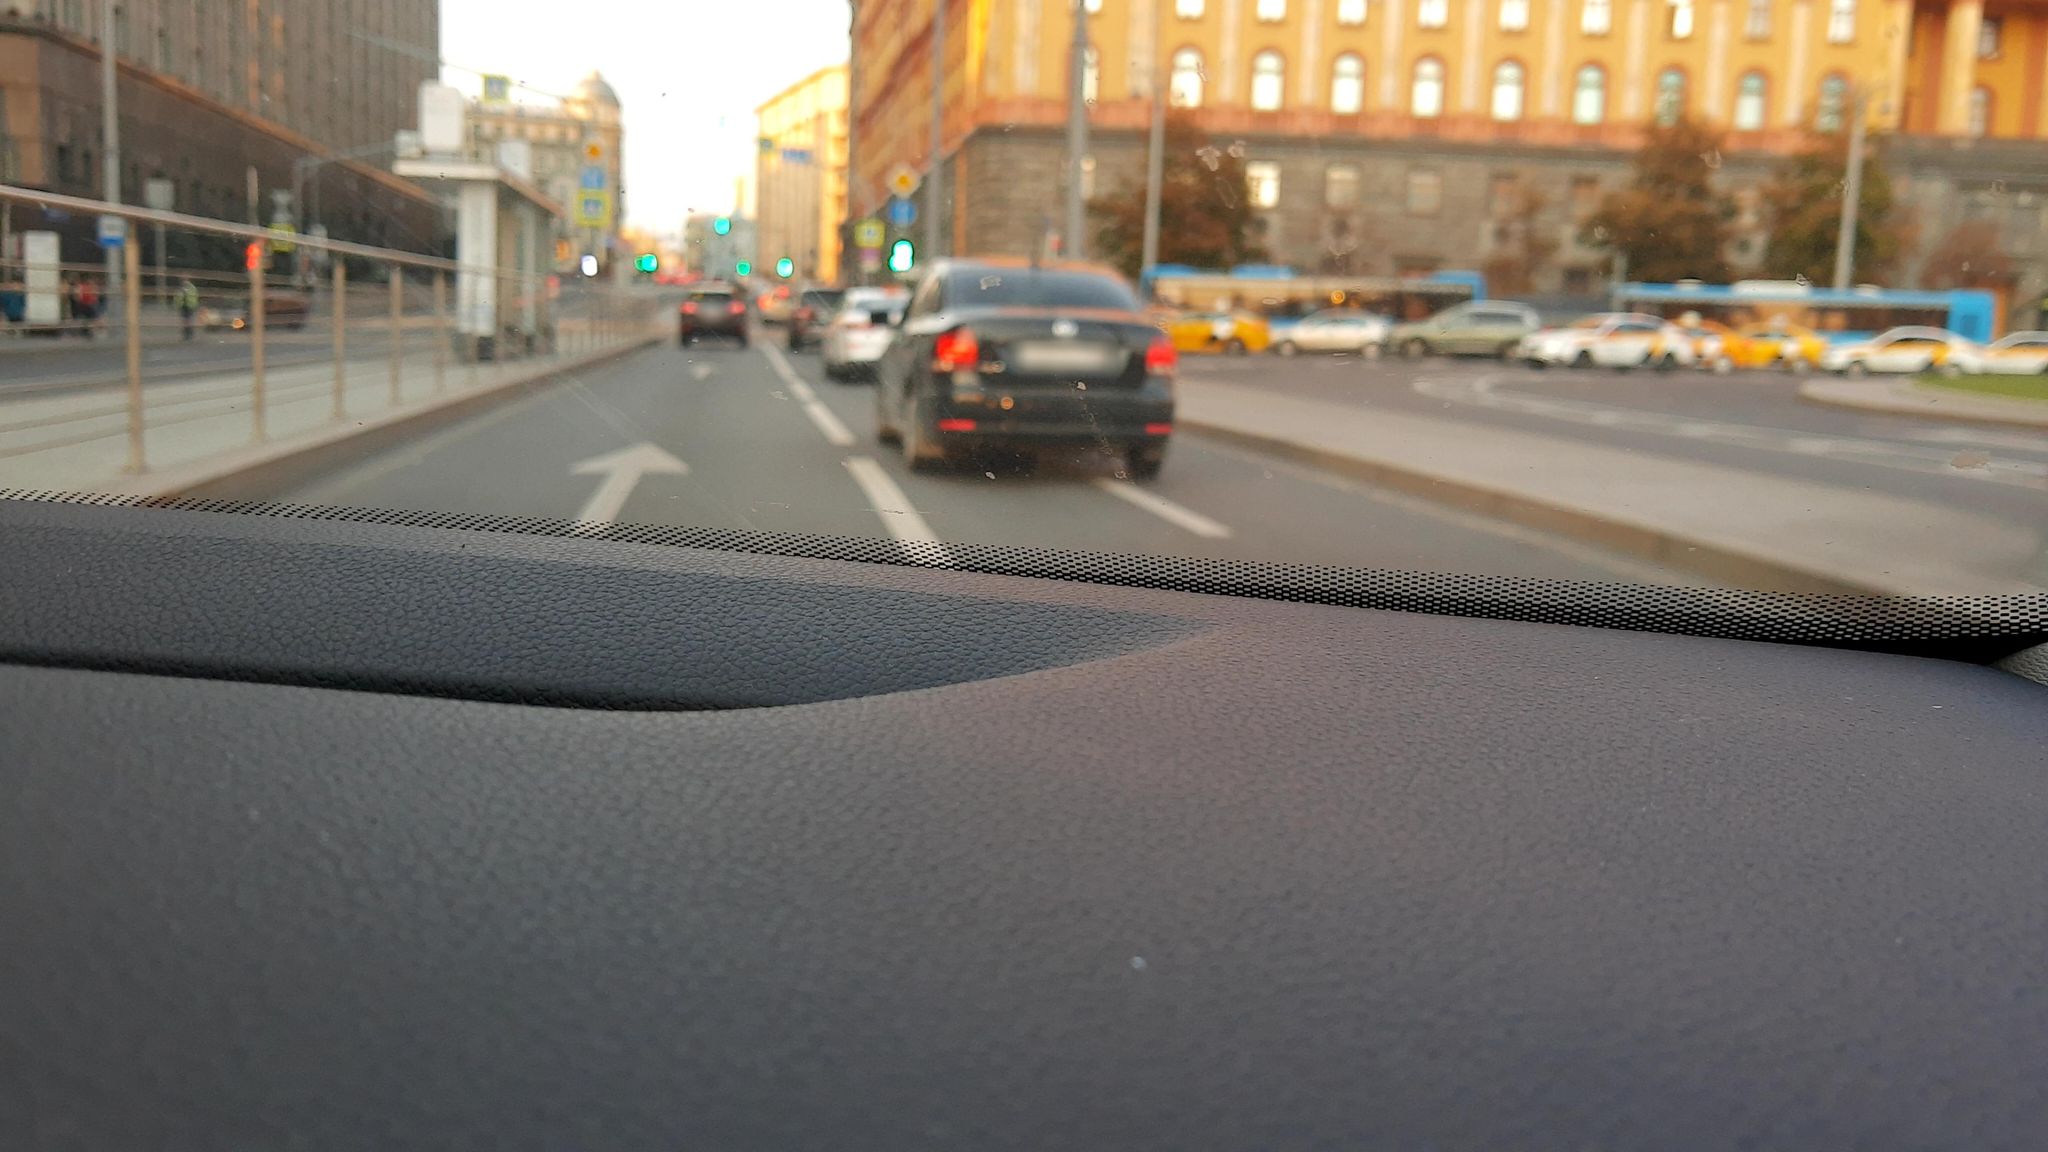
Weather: snowy
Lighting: day
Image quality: slightly poor
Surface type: driving surface
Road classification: service
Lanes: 2
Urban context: urban centre
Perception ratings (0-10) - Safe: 6.24, Lively: 8.74, Beautiful: 3.8, Boring: 4.13, Depressing: 3.51, Wealthy: 6.42